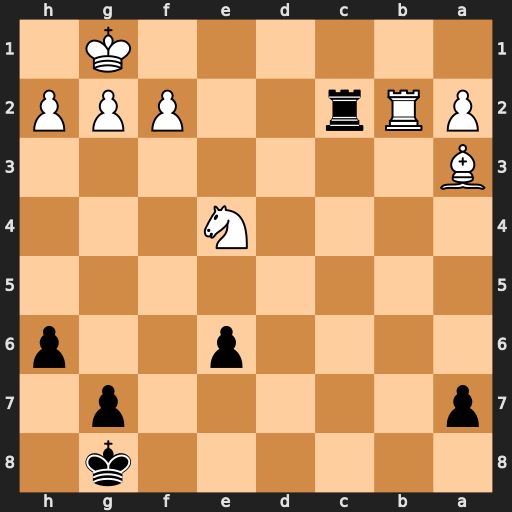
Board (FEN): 6k1/p5p1/4p2p/8/4N3/B7/PRr2PPP/6K1
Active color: b
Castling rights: -
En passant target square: -
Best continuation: Rc1#